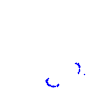
Particle: kaon